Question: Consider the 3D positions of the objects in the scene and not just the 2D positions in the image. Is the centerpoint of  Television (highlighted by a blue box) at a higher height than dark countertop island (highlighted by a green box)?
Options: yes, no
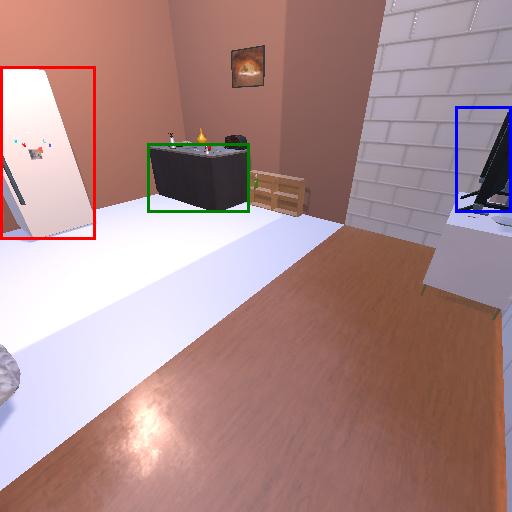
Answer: yes